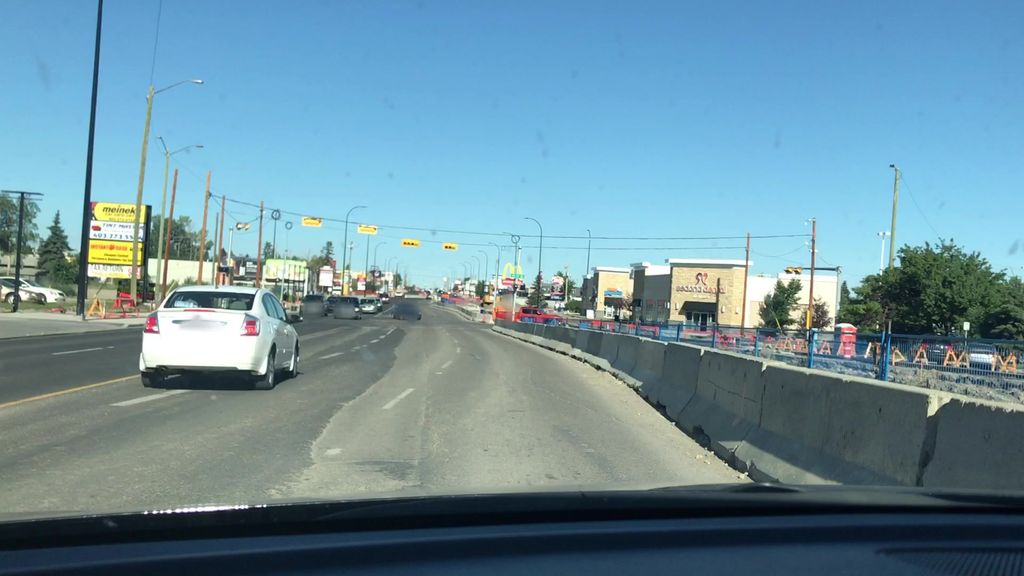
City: calgary